Field crop: maize
Growth stage: 1
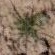
Species: salsola